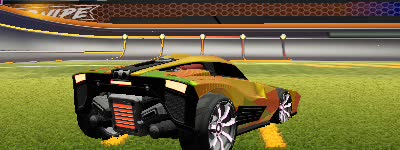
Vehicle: breakout